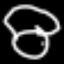
Label: mushroom